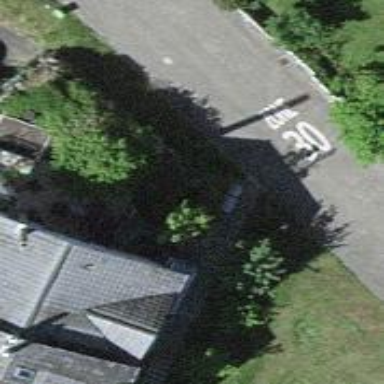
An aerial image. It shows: Set of steps on the road.